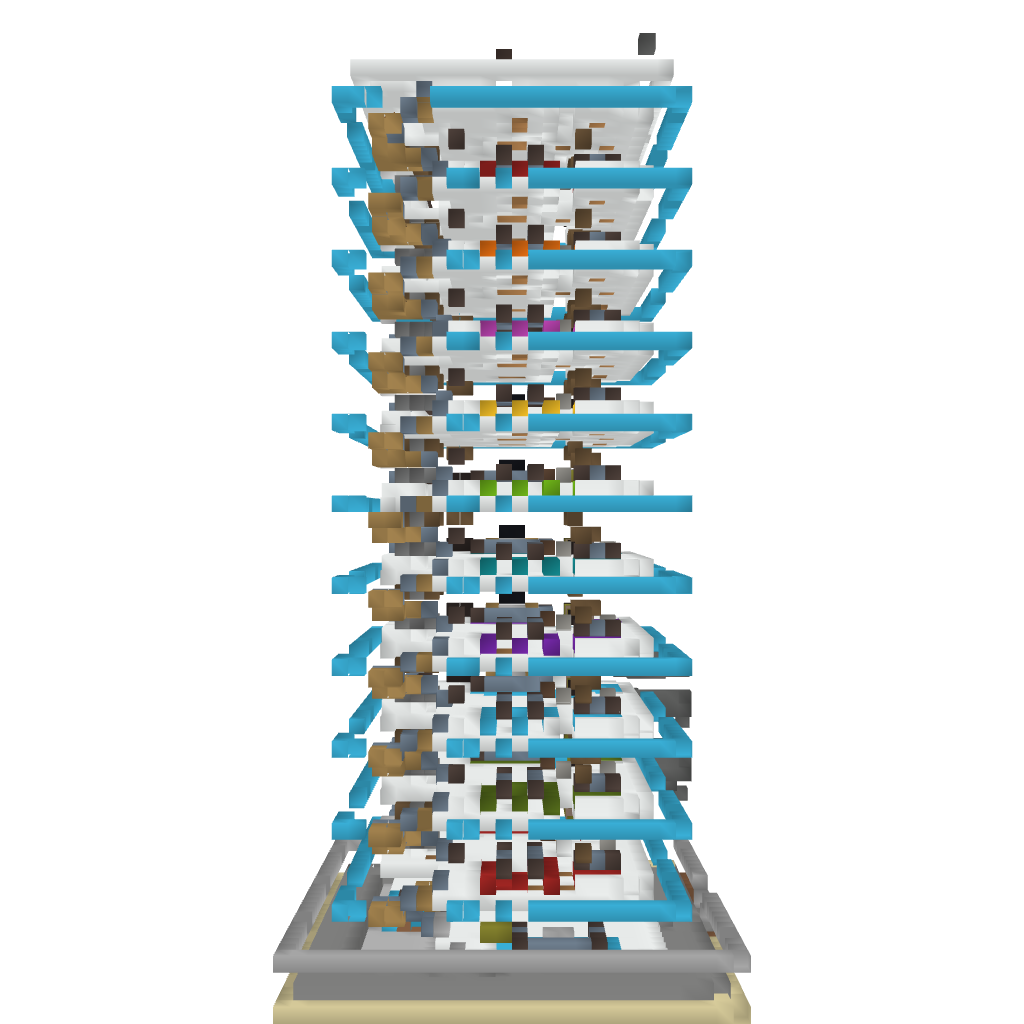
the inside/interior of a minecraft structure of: Modern Residential Skyscraper